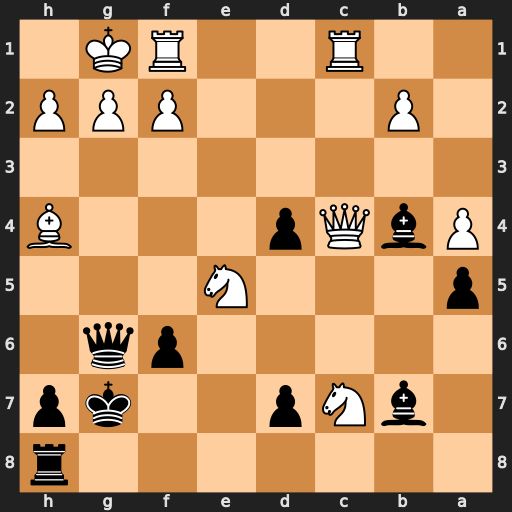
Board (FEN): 7r/1bNp2kp/5pq1/p3N3/PbQp3B/8/1P3PPP/2R2RK1
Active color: b
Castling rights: -
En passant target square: -
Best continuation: Qxg2#